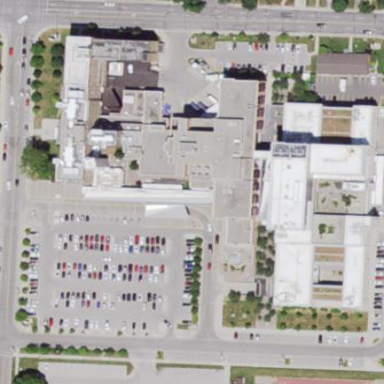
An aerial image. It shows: Healthcare facility identified as hospital.